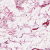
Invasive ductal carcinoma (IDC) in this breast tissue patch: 0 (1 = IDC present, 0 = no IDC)